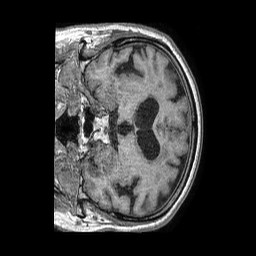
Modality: T1w
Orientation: coronal
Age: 78
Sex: male
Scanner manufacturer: philips
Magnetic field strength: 1.5 T
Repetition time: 0.007851 s
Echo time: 0.003611 s